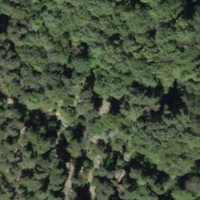
EUNIS habitat code: 44
Species observed at this site:
Poecile palustris
Cyanistes caeruleus
Lophophanes cristatus
Parus major
Sitta europaea
Fringilla coelebs
Turdus viscivorus
Aegithalos caudatus
Turdus merula